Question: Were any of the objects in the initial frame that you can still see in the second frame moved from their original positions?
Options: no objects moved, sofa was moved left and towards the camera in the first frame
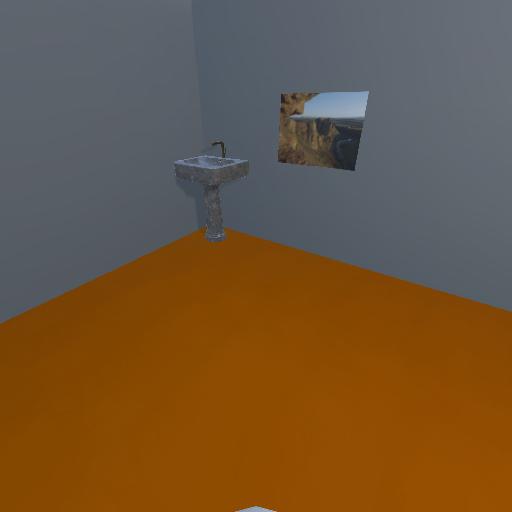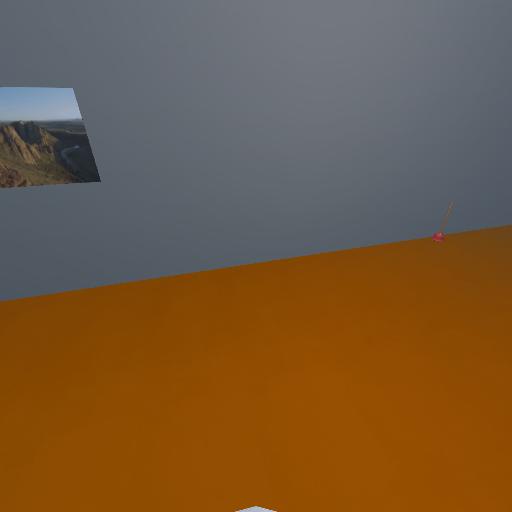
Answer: no objects moved